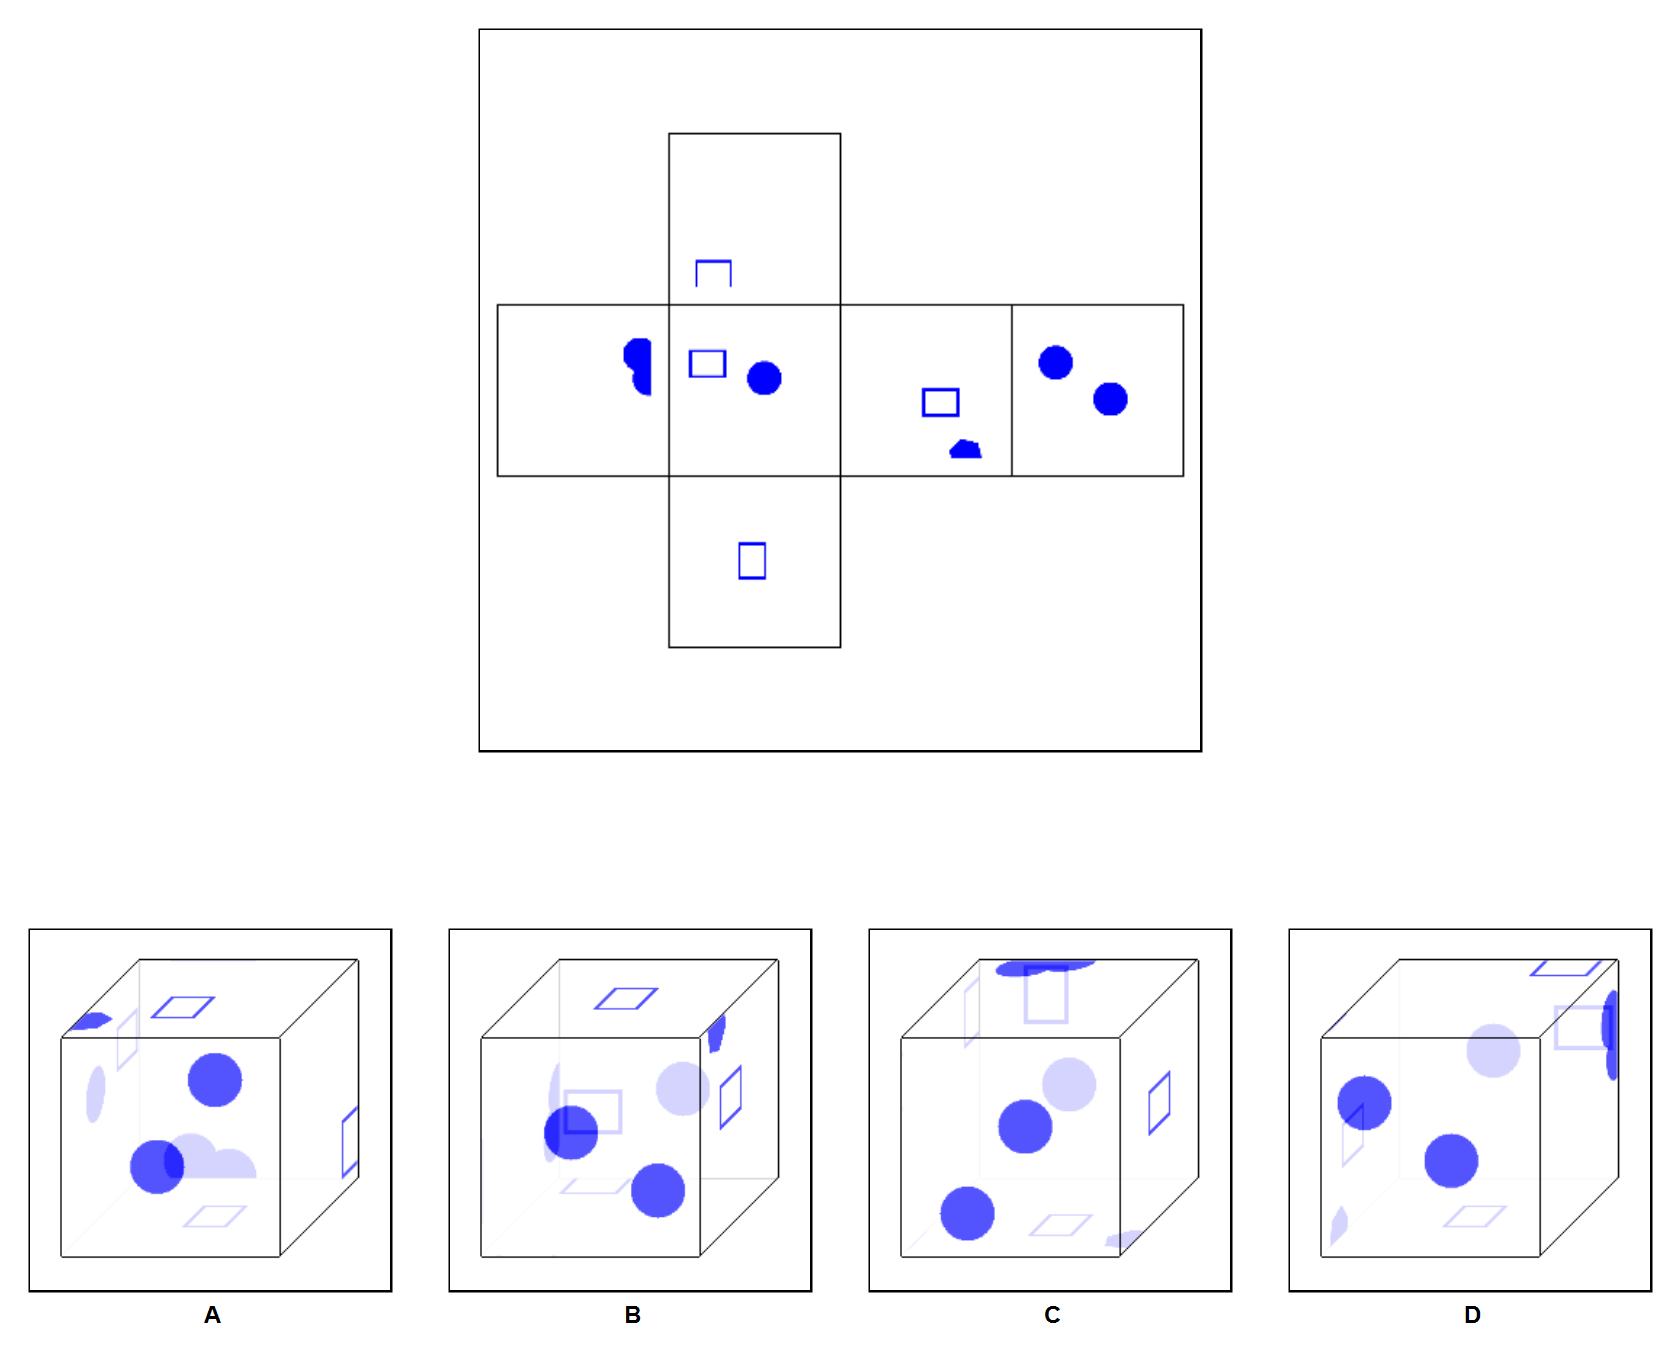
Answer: A